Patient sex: M
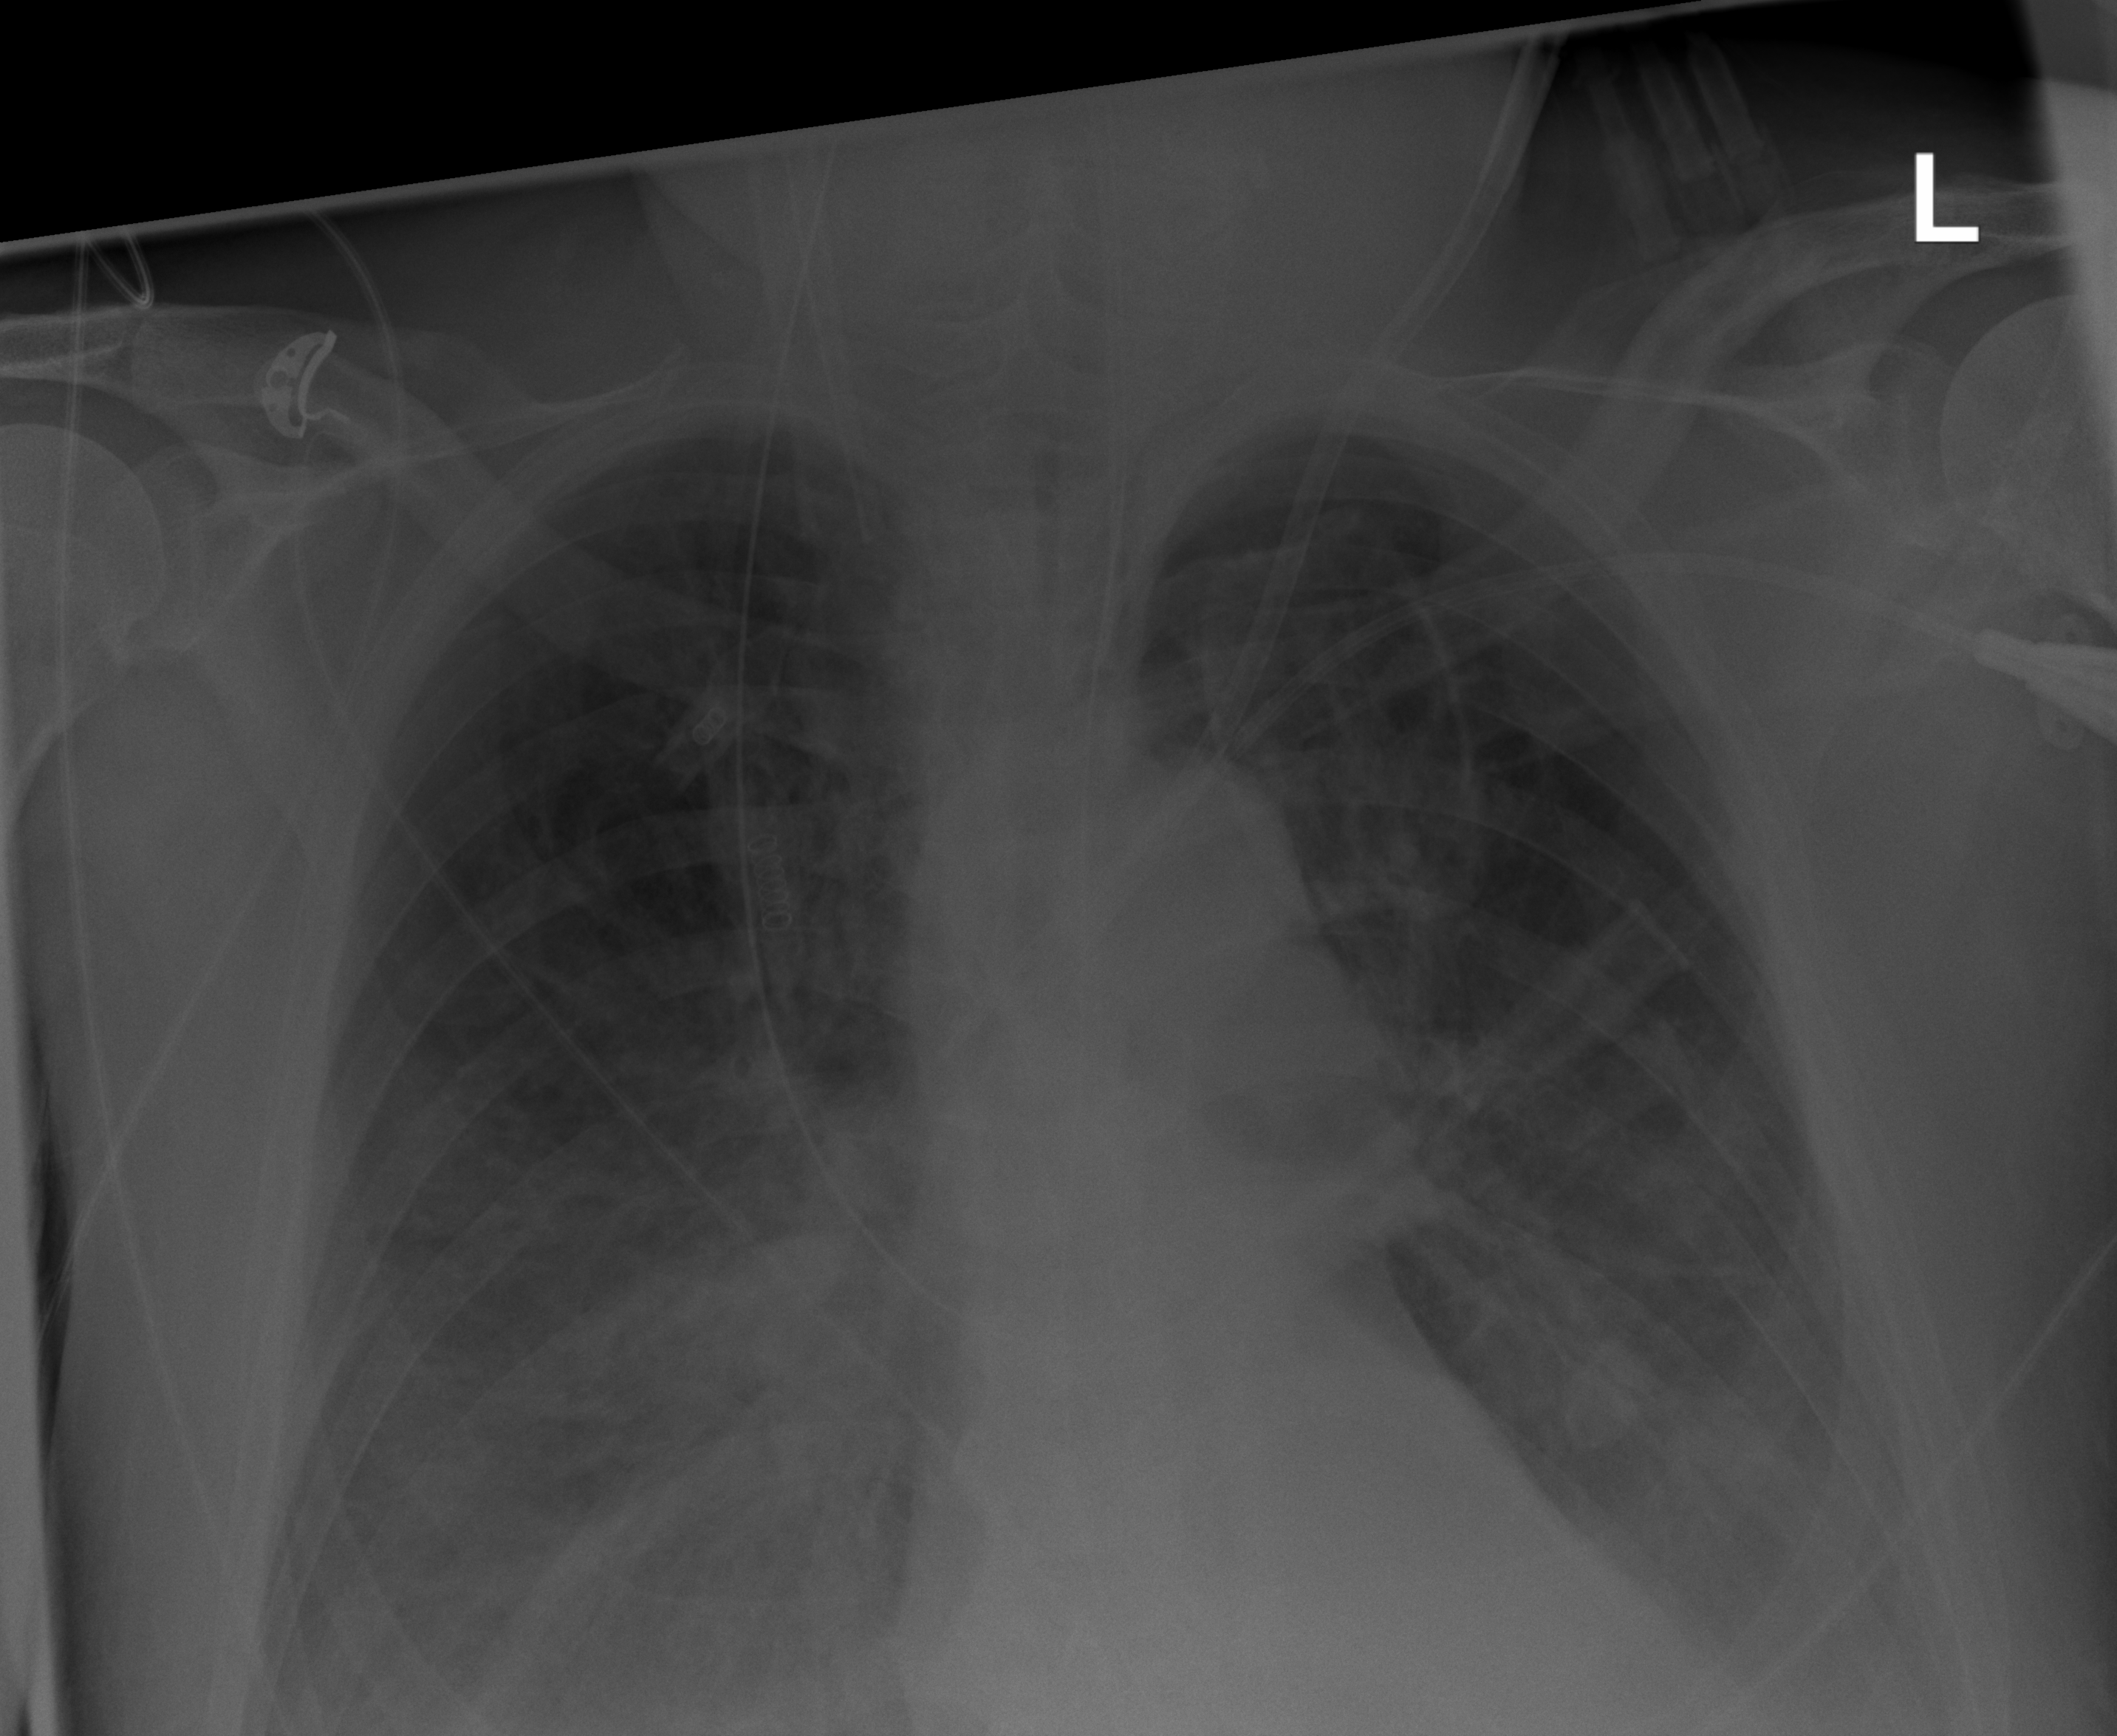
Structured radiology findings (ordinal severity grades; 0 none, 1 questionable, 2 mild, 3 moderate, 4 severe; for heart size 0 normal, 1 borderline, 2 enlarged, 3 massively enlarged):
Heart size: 0
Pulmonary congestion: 2
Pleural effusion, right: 2
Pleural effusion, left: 2
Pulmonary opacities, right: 2
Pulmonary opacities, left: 2
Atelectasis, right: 2
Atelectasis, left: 2